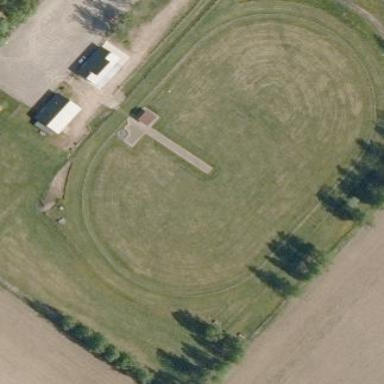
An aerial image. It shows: Sports centre dedicated to dog racing.